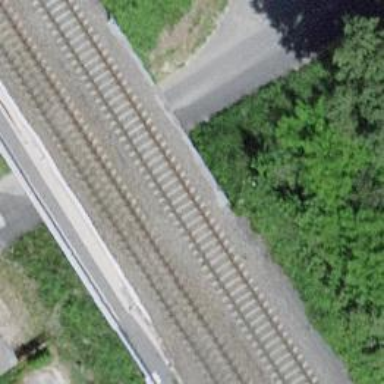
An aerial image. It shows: Railway bridge with electrified tracks and single contact line.